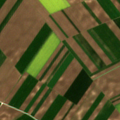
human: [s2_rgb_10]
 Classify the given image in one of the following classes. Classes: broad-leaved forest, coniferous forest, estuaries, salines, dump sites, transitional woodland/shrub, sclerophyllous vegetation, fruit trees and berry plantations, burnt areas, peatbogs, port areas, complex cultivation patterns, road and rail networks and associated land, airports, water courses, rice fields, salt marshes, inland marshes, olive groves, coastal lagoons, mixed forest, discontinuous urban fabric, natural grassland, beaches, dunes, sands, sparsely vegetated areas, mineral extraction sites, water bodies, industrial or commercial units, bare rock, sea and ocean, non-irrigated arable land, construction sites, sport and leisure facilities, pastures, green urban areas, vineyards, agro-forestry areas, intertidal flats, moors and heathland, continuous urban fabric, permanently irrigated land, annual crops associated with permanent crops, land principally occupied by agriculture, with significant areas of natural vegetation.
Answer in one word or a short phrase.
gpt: non-irrigated arable land